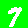
Digit: 7